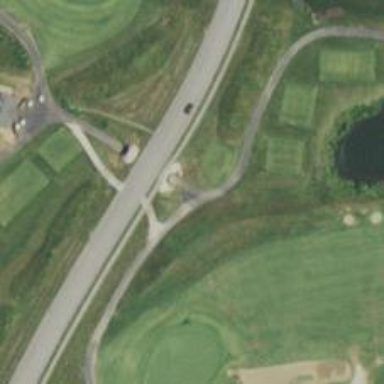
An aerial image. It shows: Path for both roads and golfers.